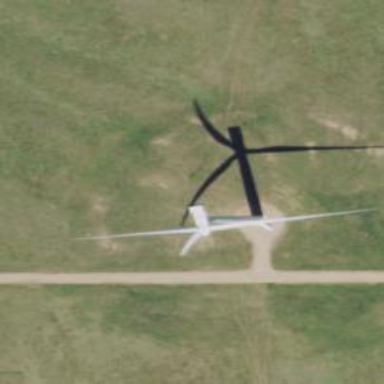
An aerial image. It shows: Wind generator powered by horizontal-axis wind turbine.